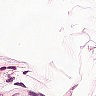
Metastatic tissue present: no